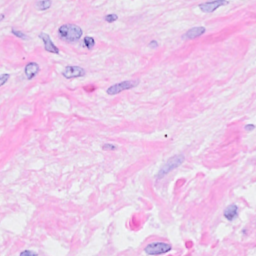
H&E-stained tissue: Breast